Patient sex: M
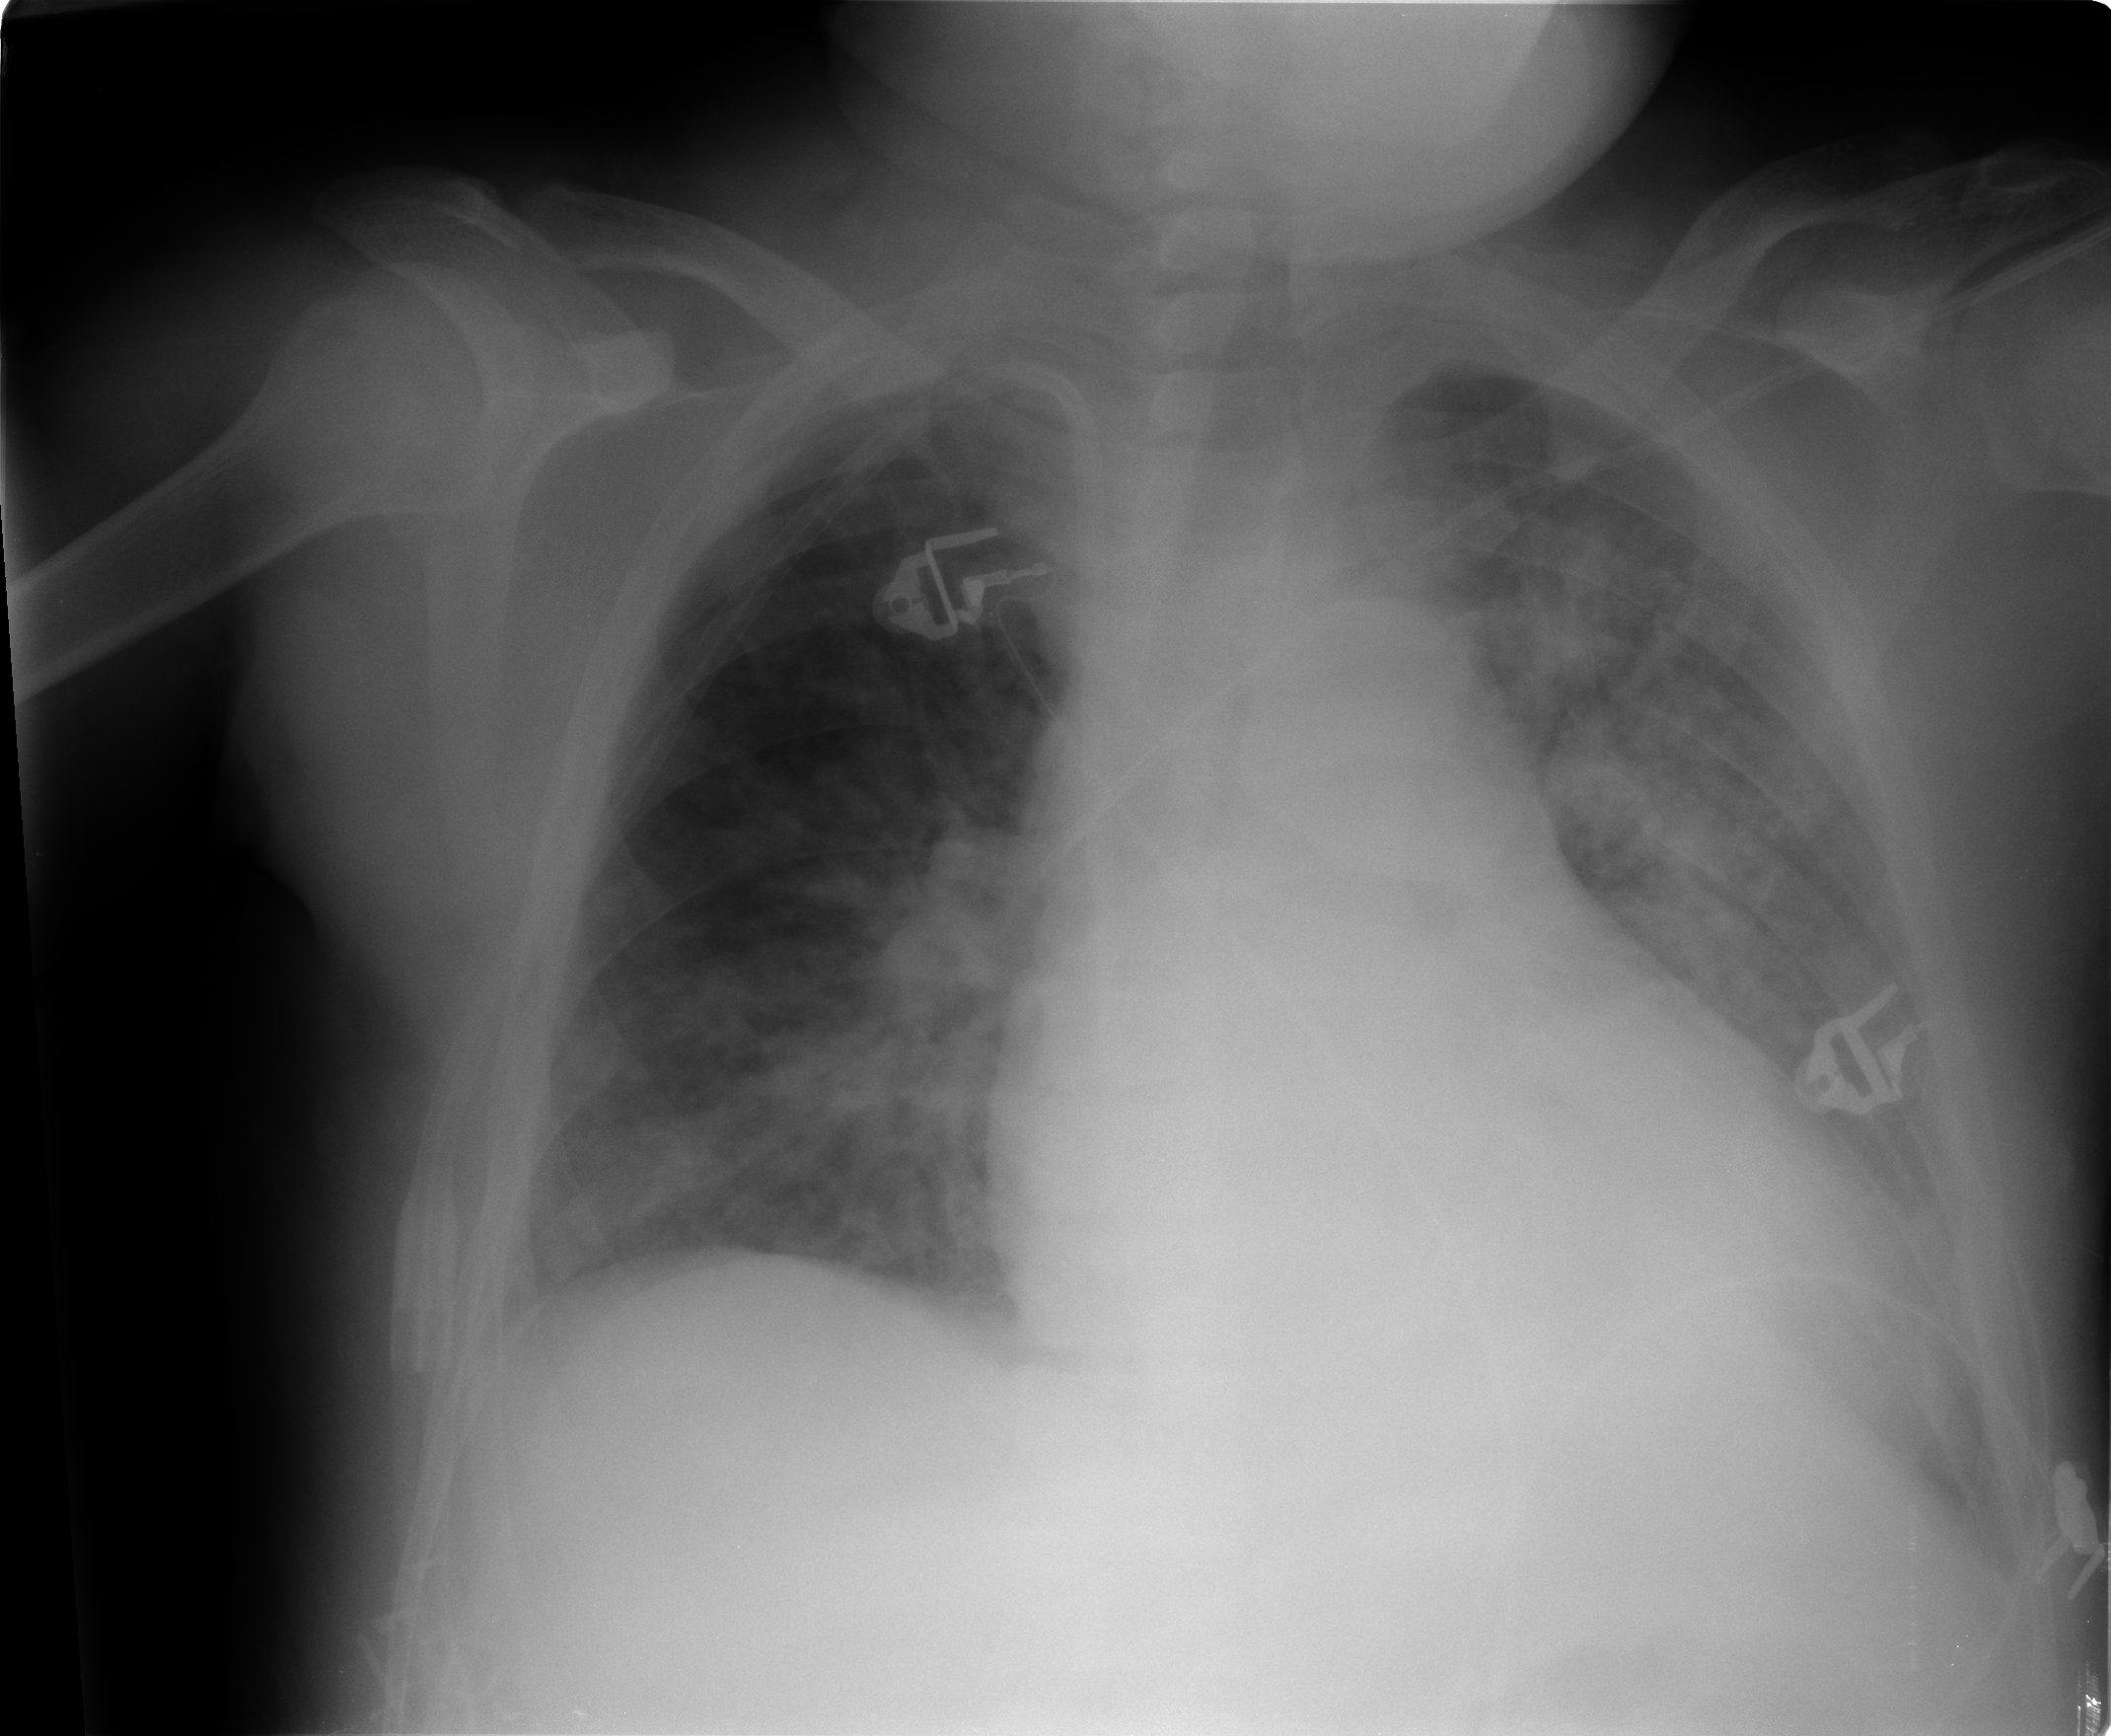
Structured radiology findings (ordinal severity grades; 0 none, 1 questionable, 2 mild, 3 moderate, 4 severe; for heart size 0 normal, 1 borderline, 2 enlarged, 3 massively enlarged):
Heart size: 2
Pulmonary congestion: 2
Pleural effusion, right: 0
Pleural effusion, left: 2
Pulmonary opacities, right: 2
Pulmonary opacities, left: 3
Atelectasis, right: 2
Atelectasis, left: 2